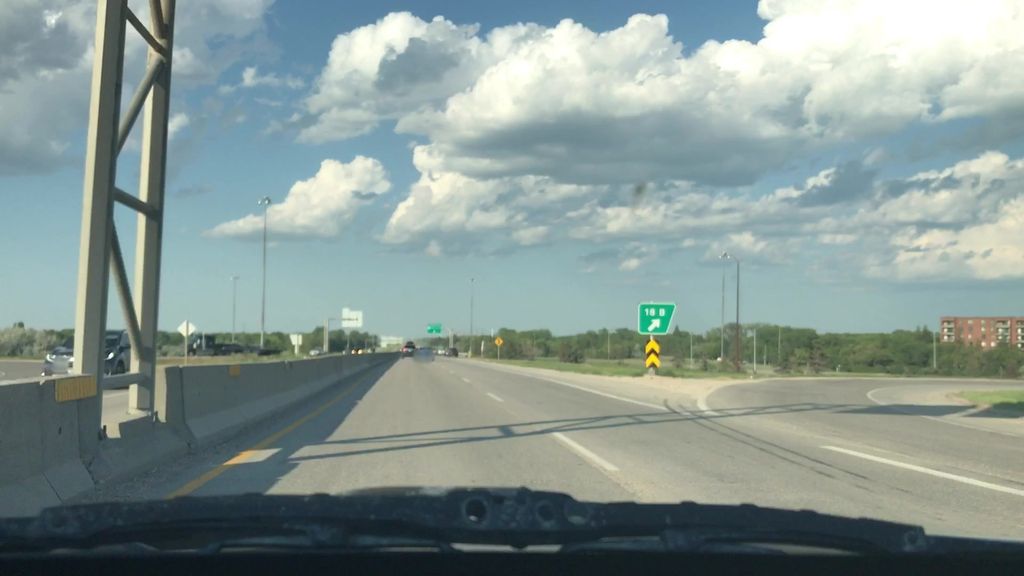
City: winnipeg